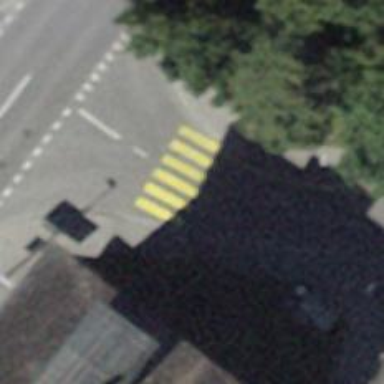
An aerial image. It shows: Marked zebra crossing on the road.